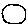
Label: circle